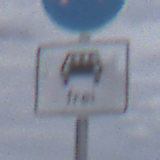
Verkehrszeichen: MehrfachbesetzePersonenkraftwagenFrei
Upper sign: Busssonderstreifen
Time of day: Midday
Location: Outdoor (Nature)
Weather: PartlyCloudy
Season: NotSpecified
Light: Natural